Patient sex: M
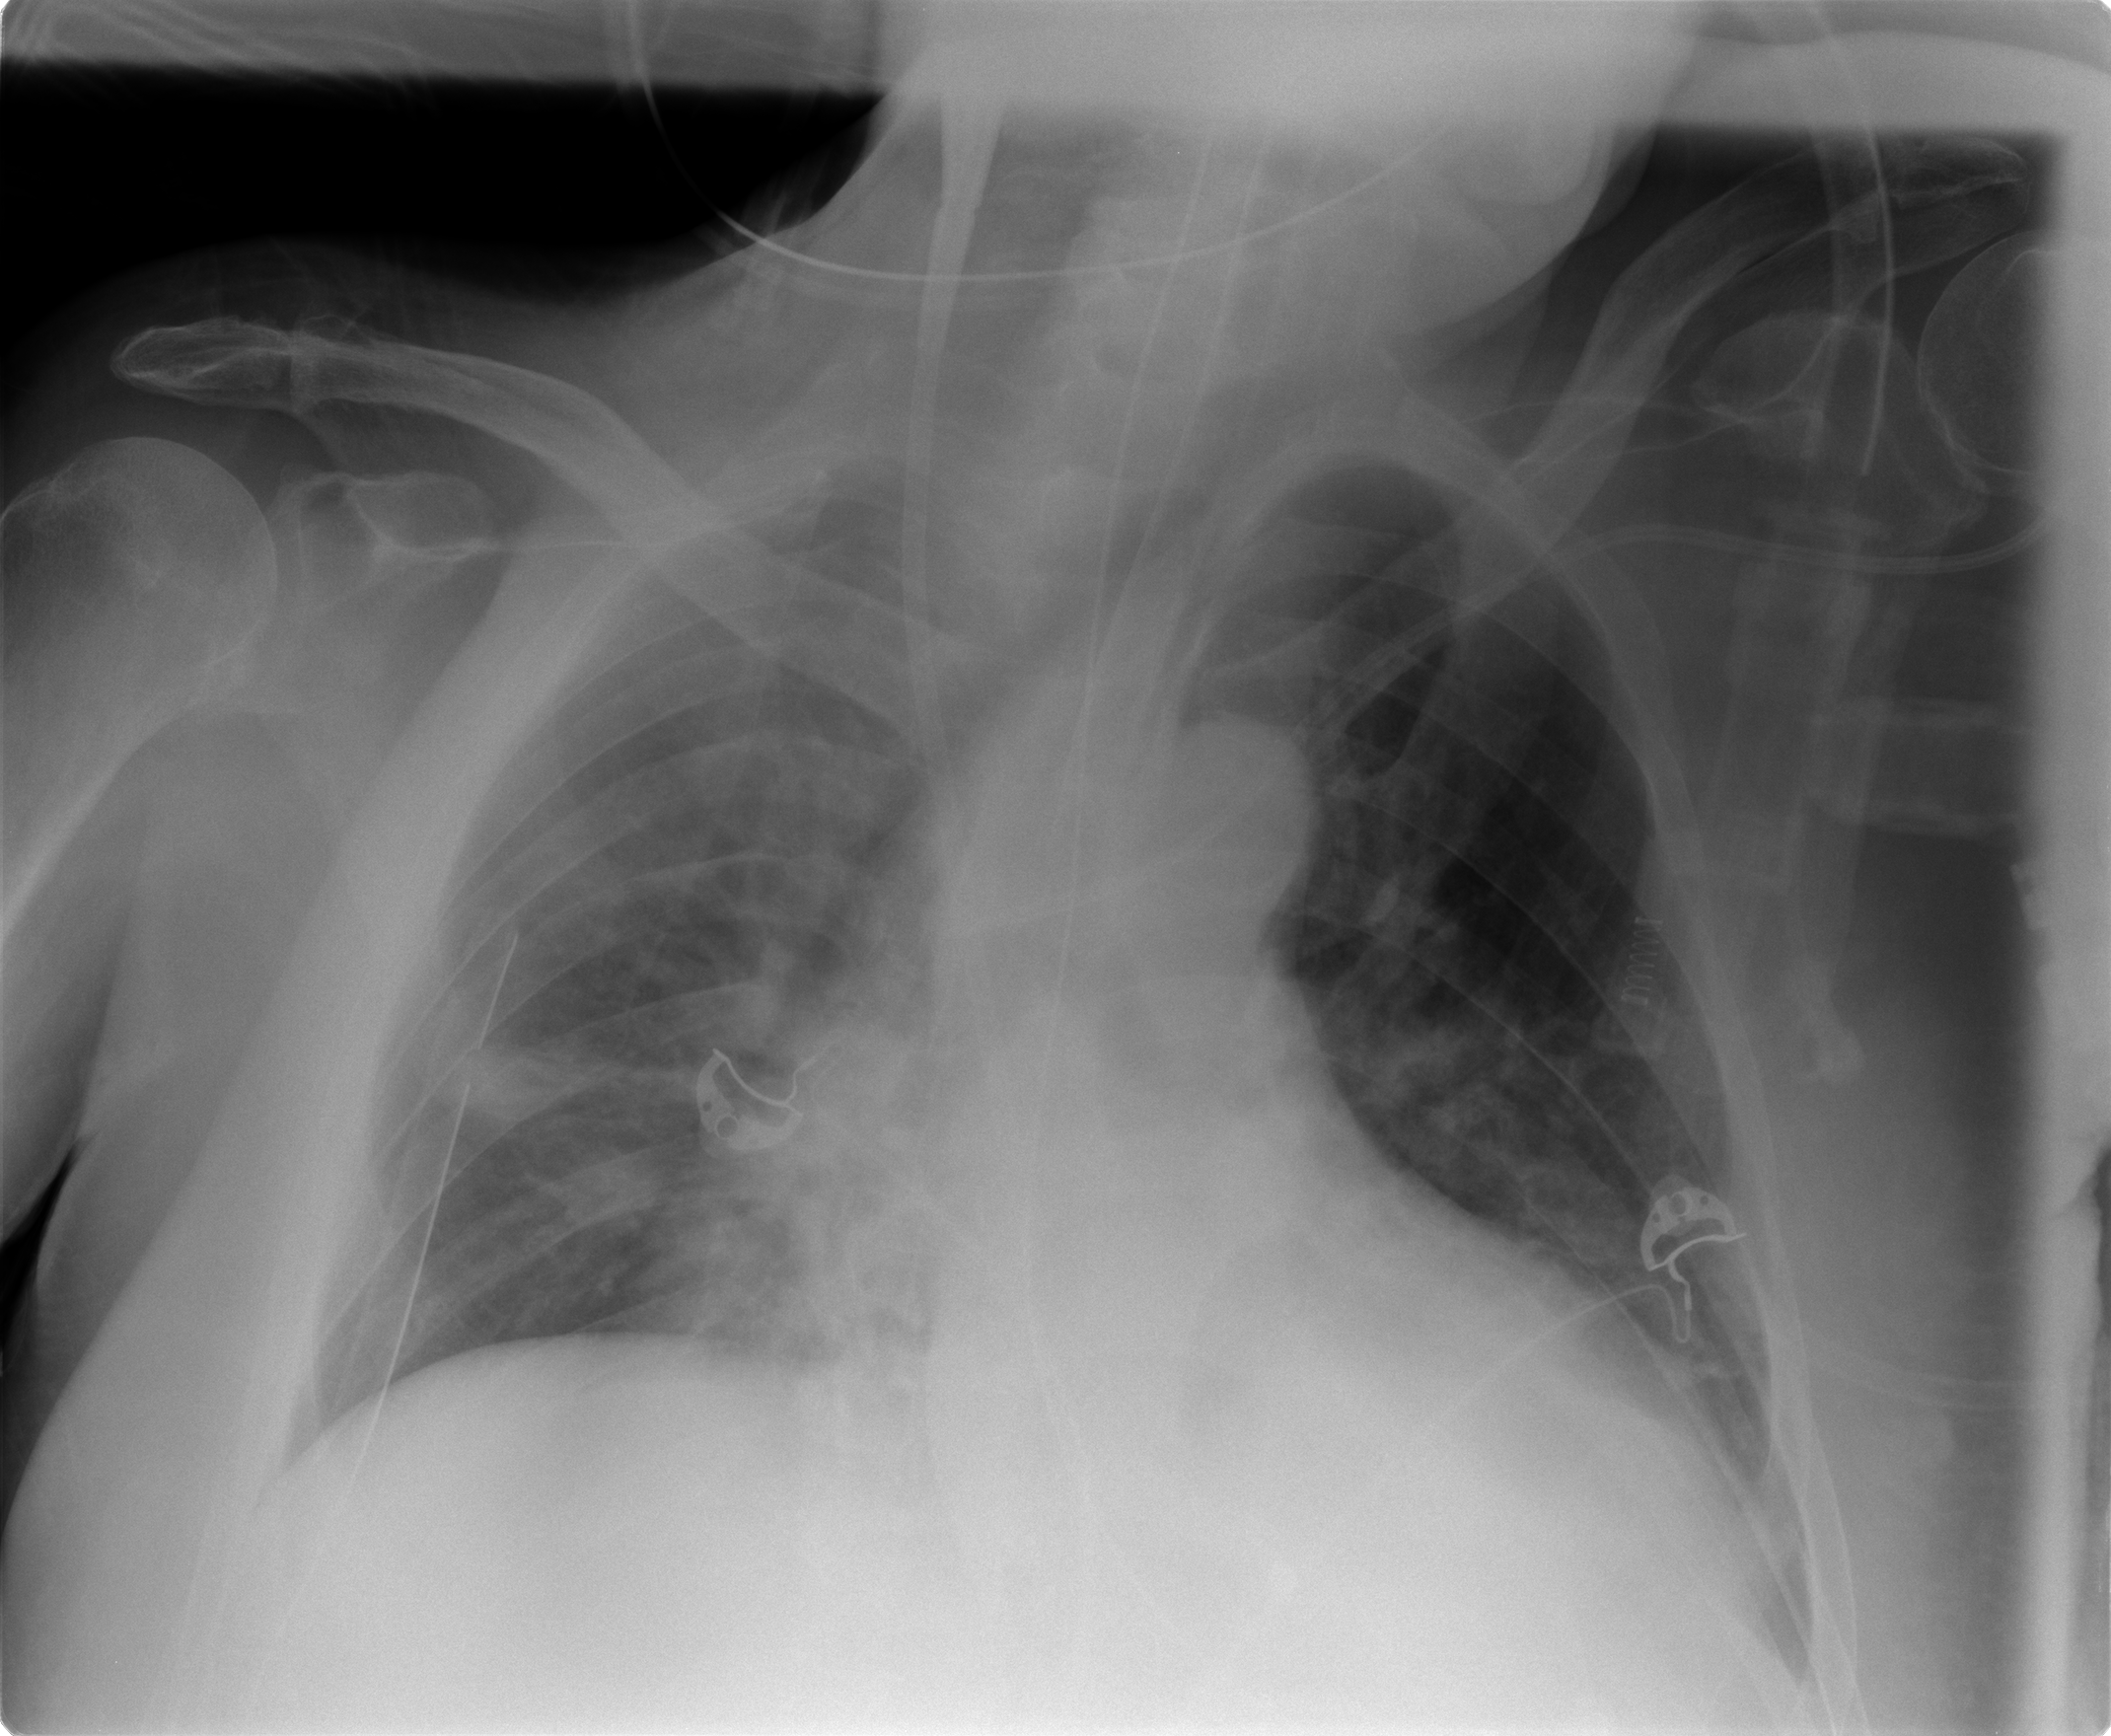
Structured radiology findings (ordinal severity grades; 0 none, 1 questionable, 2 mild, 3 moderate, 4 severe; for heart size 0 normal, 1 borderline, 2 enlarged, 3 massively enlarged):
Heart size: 1
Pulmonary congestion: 2
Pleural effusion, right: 0
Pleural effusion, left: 0
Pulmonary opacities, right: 2
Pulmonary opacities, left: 1
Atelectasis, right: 2
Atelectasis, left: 2